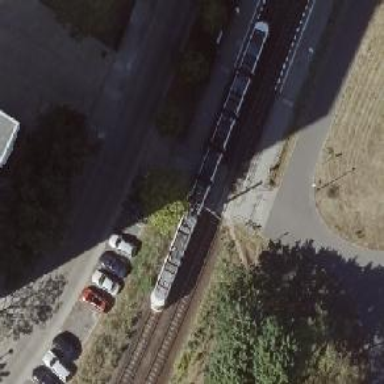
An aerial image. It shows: Uncontrolled tram railway crossing.